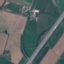
Label: Highway